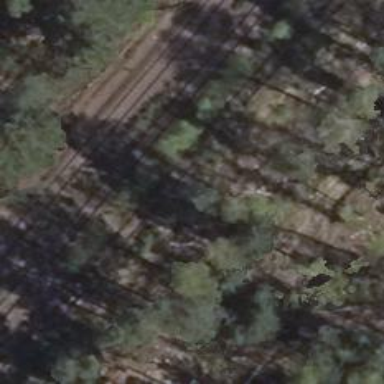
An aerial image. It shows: Railway switch with the turnout on the right side.